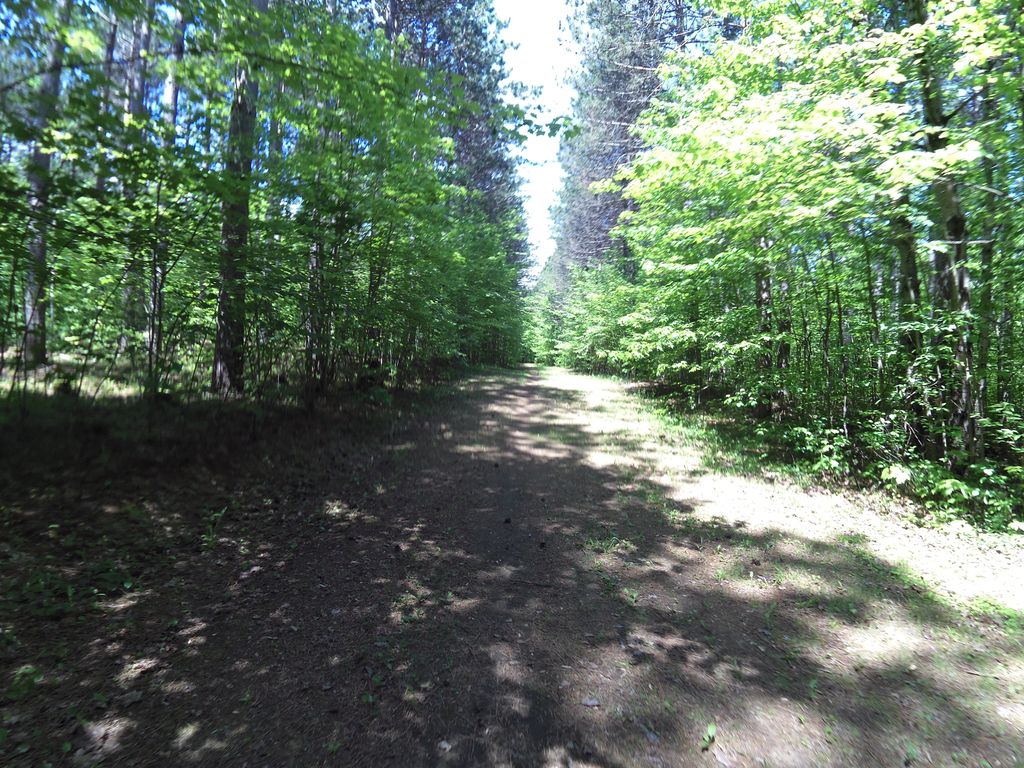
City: ottawa-gatineau